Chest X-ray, PA view. Patient: 33 years old, sex F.
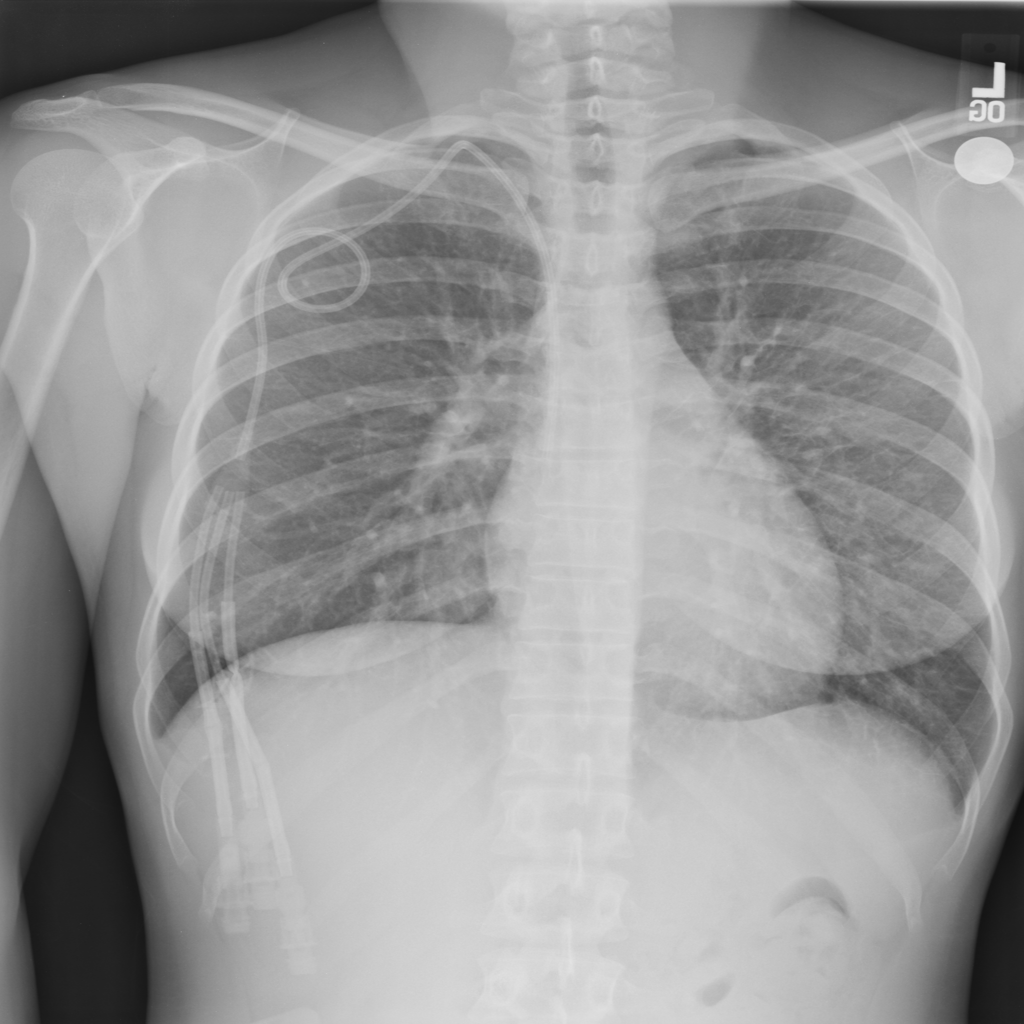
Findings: No Finding